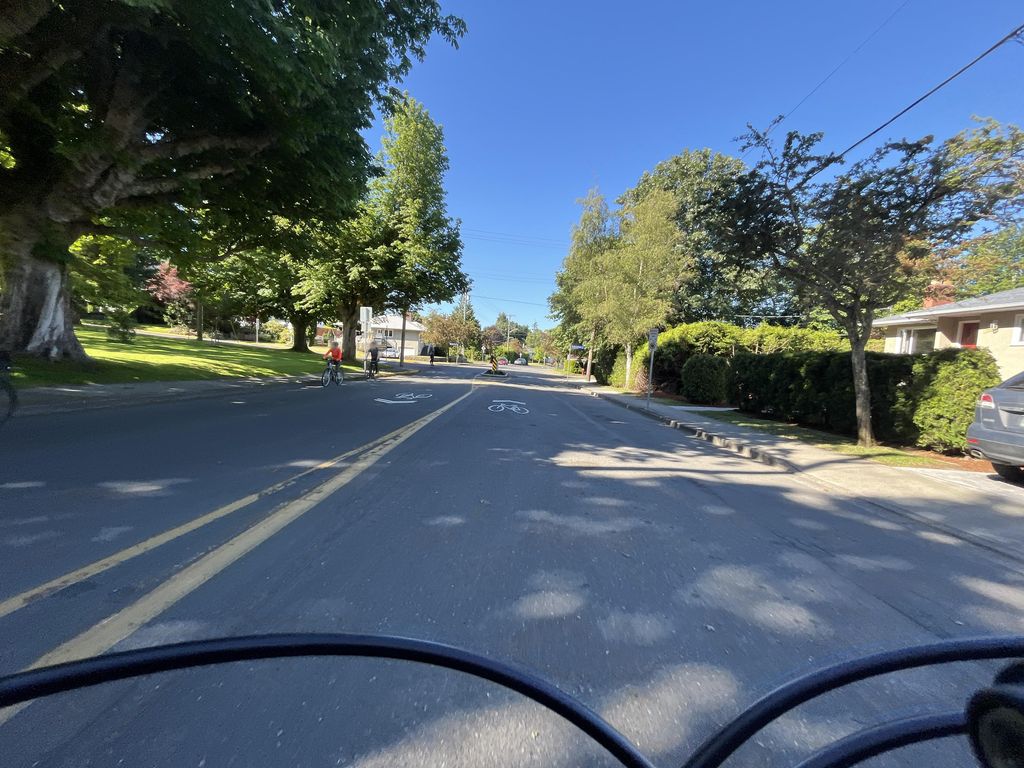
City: victoria